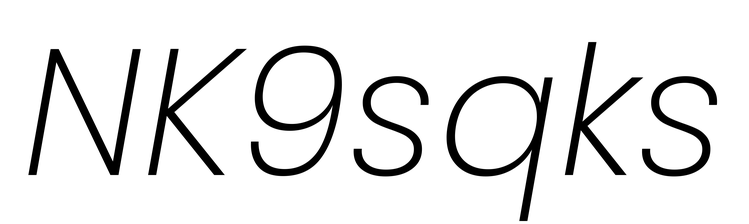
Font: Poppins-ExtraLightItalic